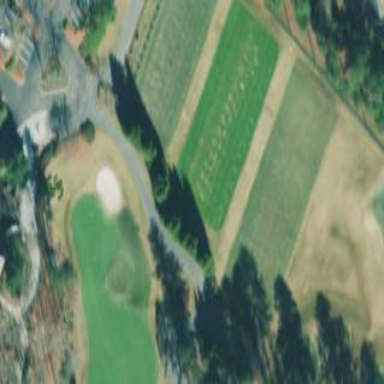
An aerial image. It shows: Driving range for golf on grass.